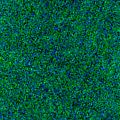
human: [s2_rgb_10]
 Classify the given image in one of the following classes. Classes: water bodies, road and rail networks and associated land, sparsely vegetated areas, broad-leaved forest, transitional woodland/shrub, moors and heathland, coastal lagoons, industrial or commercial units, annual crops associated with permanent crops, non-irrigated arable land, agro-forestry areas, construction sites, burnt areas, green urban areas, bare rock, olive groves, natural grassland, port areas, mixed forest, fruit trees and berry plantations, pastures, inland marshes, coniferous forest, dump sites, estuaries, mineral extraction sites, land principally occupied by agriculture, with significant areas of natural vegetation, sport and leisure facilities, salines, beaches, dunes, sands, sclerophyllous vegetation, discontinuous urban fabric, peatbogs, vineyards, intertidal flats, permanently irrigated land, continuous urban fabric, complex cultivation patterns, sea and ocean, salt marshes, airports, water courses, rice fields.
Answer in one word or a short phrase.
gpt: sea and ocean